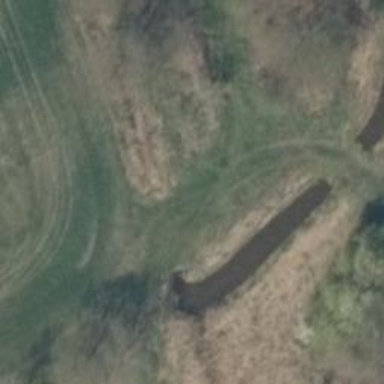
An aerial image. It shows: Culvert tunnel.